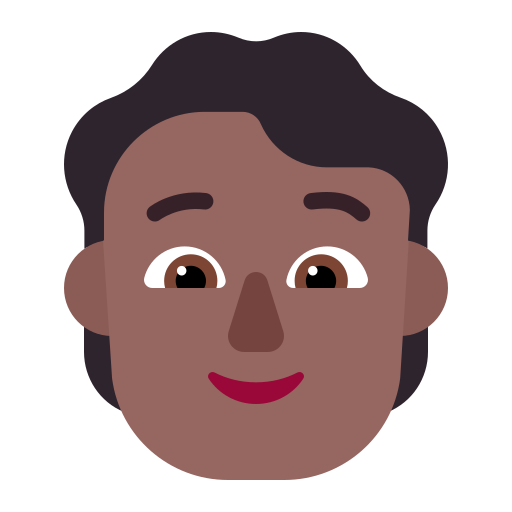
person flat  dark